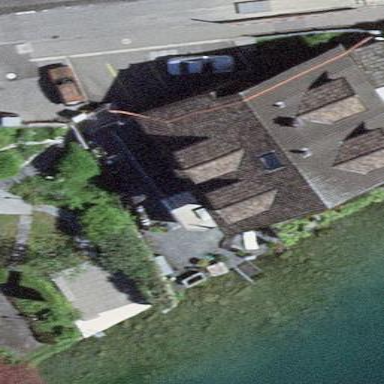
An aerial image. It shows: View of roof of building.